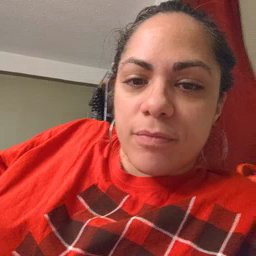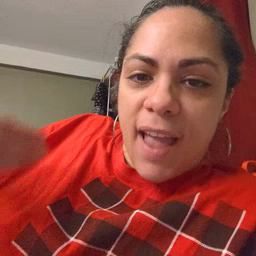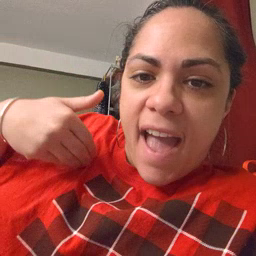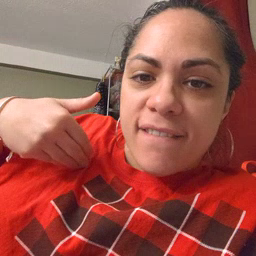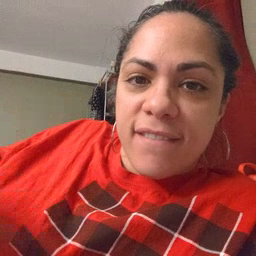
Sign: have